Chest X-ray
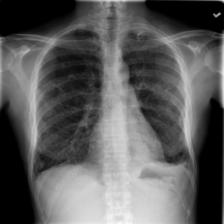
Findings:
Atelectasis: negative
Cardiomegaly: negative
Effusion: negative
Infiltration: negative
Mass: negative
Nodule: positive
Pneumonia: negative
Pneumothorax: negative
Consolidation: negative
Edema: negative
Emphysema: negative
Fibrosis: negative
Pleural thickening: negative
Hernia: negative